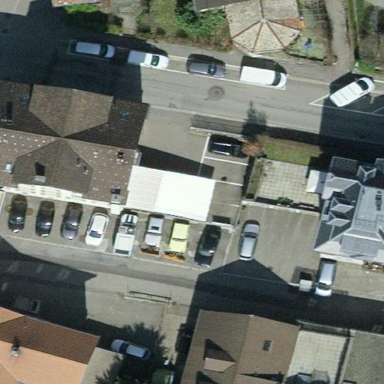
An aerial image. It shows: Hotel with gabled roof.